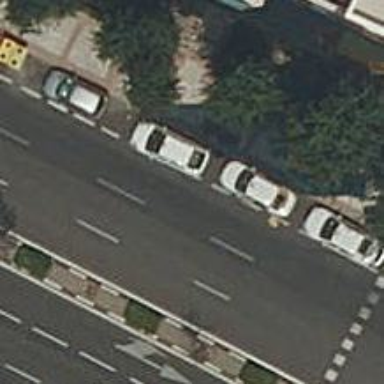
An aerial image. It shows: Taxi stand.